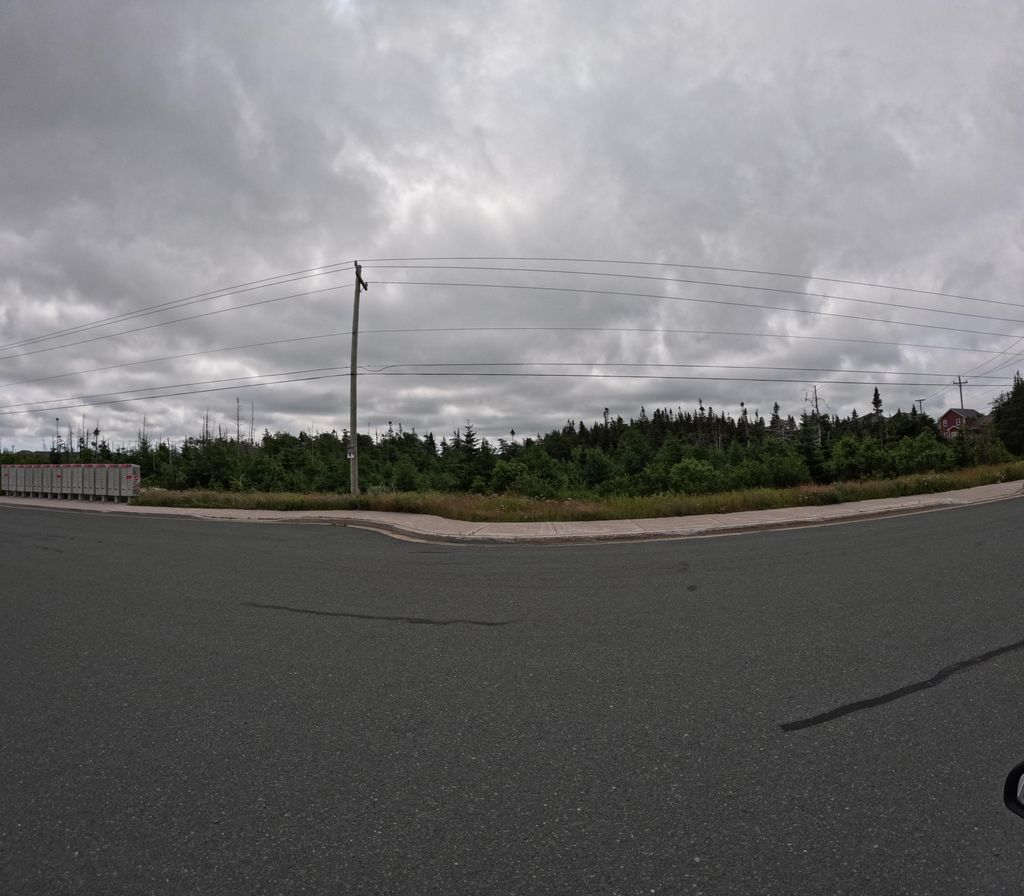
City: st_johns